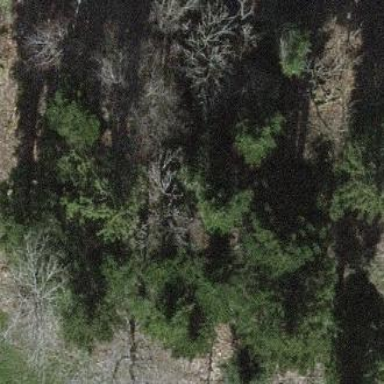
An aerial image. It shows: Forest area.